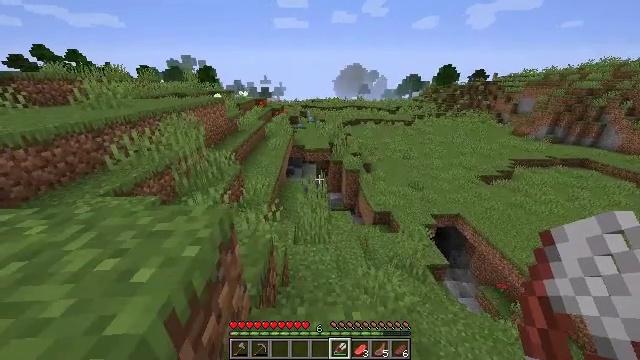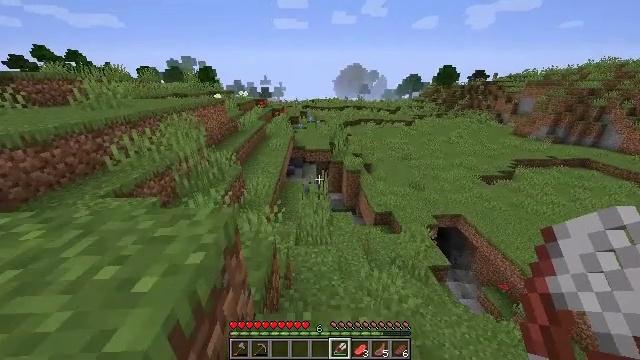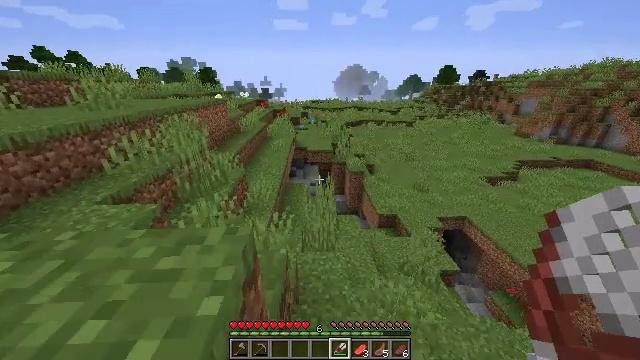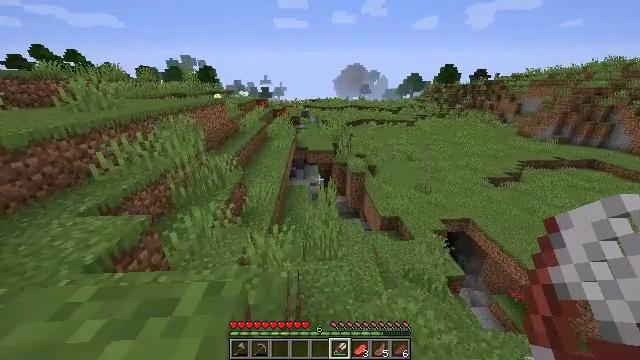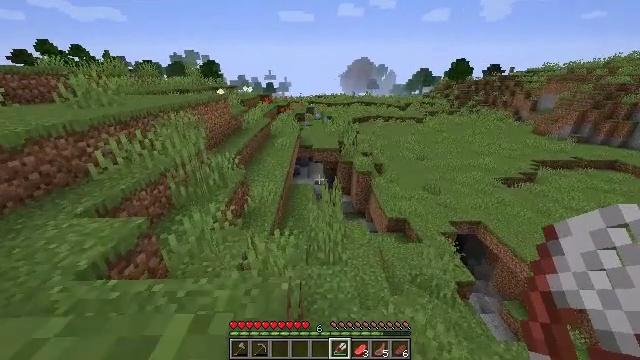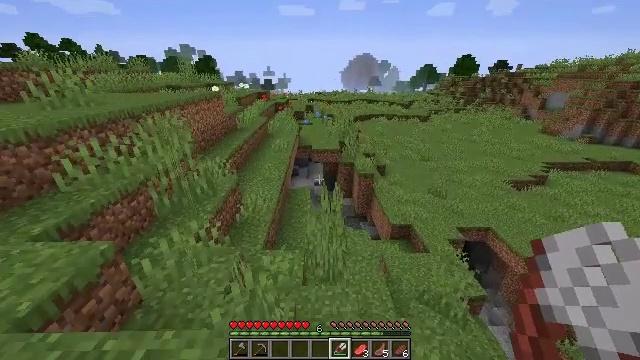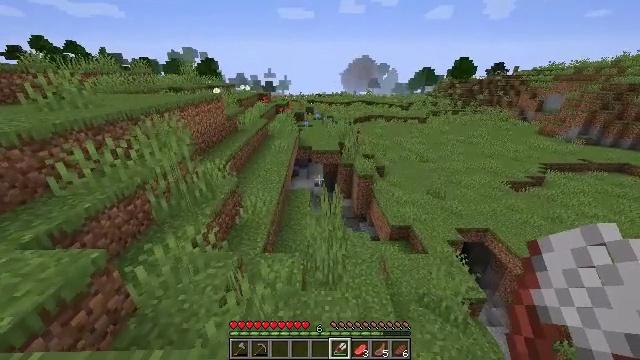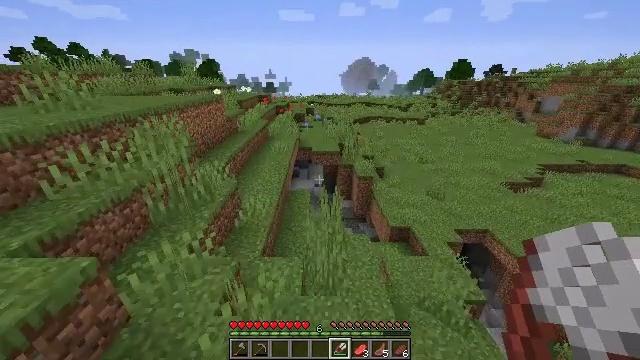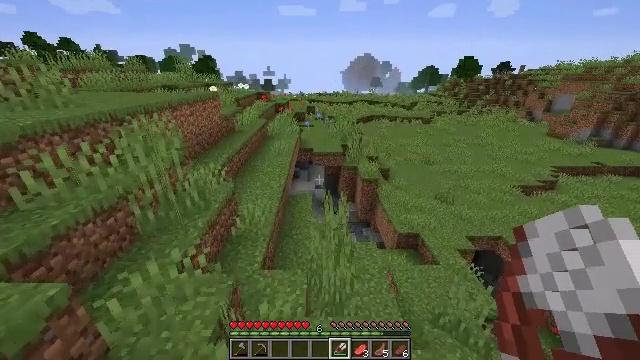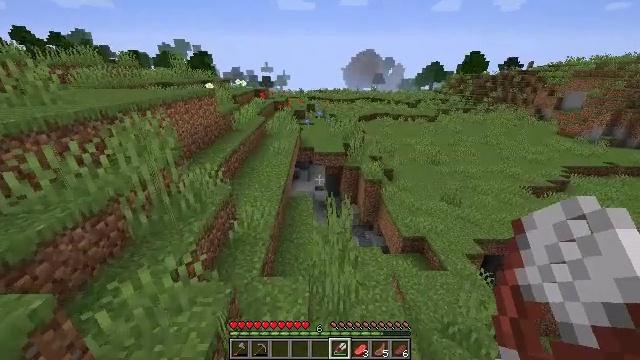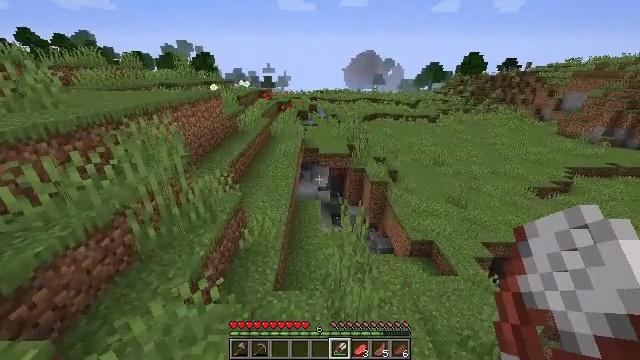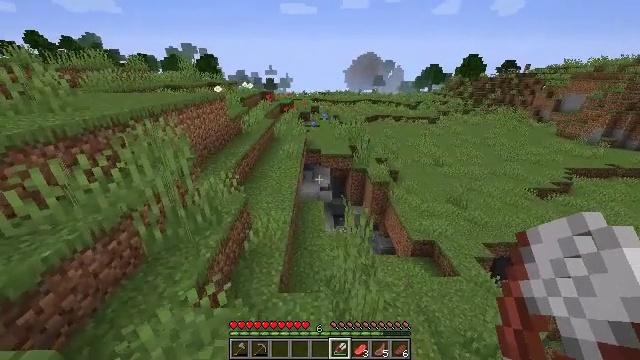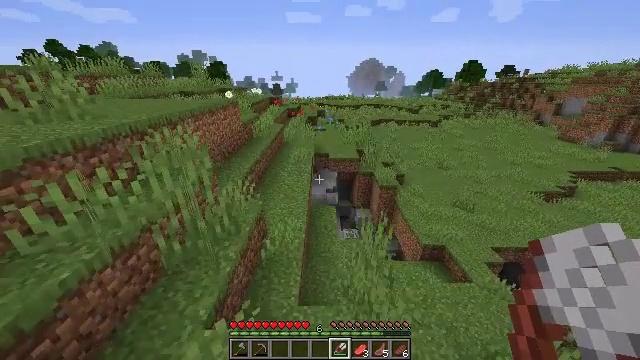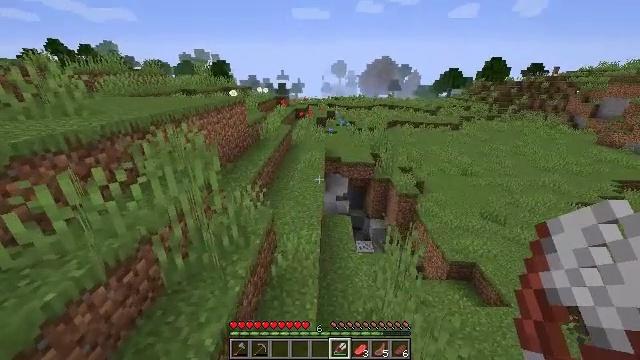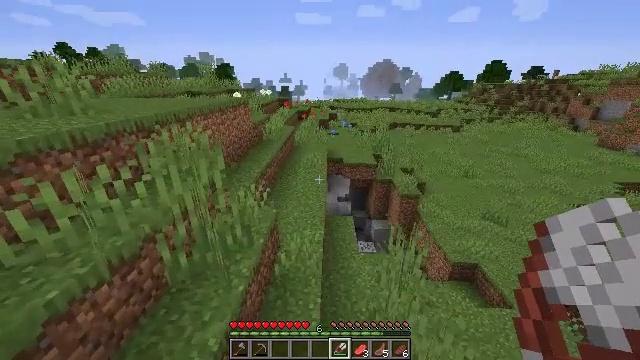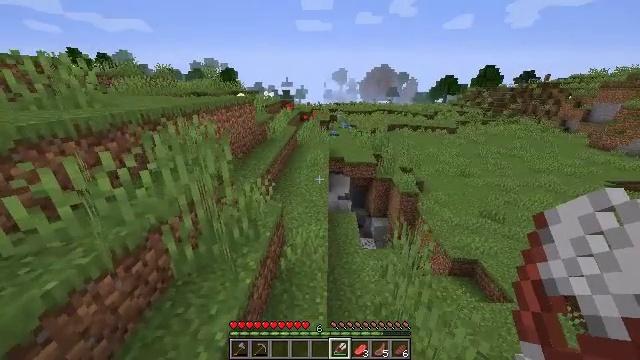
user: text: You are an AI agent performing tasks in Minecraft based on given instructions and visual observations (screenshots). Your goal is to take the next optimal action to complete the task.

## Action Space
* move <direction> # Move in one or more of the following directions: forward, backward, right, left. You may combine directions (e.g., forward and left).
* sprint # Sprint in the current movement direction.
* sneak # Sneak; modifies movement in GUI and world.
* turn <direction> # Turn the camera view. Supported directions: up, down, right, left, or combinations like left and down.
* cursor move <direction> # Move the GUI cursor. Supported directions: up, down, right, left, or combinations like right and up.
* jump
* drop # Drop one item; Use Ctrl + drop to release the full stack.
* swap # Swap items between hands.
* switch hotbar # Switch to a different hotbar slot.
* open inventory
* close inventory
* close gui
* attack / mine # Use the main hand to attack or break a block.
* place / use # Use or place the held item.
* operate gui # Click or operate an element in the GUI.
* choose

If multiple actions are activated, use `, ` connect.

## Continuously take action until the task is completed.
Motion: motion action
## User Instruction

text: Break the spruce leaves to clear the area.
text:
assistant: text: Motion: move forward and move left, sprint
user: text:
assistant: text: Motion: move forward and move left, sprint
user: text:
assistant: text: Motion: move forward, sprint
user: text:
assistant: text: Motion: move forward, sprint, turn left
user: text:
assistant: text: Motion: move forward, sprint
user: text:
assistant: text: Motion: move forward and move left, sprint
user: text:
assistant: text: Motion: move forward and move left, sprint
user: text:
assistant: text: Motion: move forward and move left, sprint
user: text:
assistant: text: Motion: move forward and move left, sprint
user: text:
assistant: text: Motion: move forward and move left, sprint
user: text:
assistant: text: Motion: move forward and move left, sprint
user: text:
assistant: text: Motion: move forward and move left, sprint
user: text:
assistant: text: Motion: move forward and move left, sprint, turn left and up
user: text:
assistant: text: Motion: move forward and move left, sprint
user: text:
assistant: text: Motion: move forward and move left, sprint
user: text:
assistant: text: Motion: move forward and move left, sprint
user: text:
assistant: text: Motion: move forward, sprint
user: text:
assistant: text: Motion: move forward, sprint
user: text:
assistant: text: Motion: move forward, sprint
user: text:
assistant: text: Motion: move forward, sprint
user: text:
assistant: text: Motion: move forward and move left, sprint
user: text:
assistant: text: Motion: move forward and move left, sprint
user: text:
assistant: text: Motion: move forward and move left, sprint
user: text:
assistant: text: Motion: move forward, sprint
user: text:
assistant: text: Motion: move forward, sprint
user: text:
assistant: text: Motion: move forward, sprint
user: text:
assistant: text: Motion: move forward, sprint
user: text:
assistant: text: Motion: move forward, sprint
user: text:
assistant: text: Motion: move forward, sprint
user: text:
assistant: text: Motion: move forward, sprint